Field crop: maize
Growth stage: 2
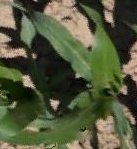
Species: maize